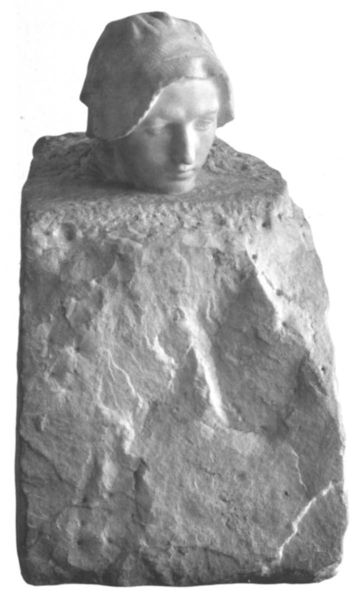
Titel: Der Gedanke, Camille Claudel
Künstler: Auguste Rodin
Schlagwörter: kopf, weiß, mädchen, frankreich, frau, hut, marmor, mund, nase, schwarz, blick, haube, kappe, mütze, augen, gesicht, mensch, stein, portrait, figur, haare, traurig, skulptur, abstrakt, büste, glatt, maillol, plastik, rodin, roh, torso, auguste, schein, hammer, block, unfertig, fotographie, gemeißelt, bildhauer, steinblock, camille, non finito, meißel, claudel, blick nach unten, unbearbeitet